Field crop: maize
Growth stage: 2
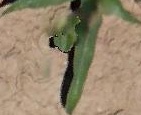
Species: maize